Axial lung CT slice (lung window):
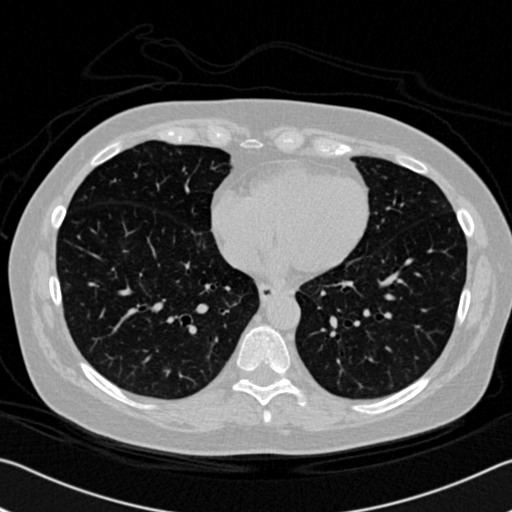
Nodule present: no